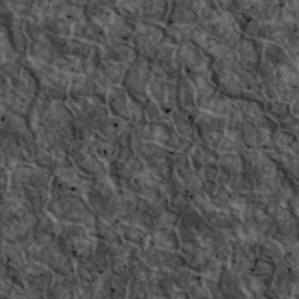
Label: non_frost